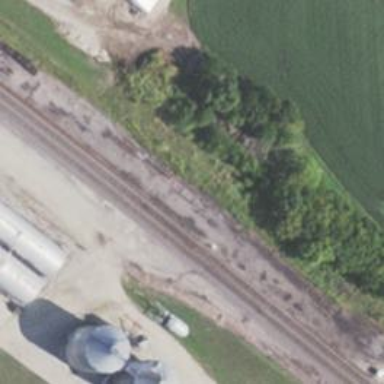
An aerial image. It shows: Railway crossover.